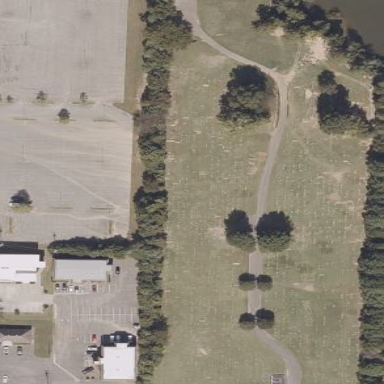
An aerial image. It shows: Cemetery.